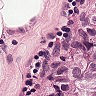
Metastatic tissue present: yes